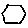
Label: hexagon